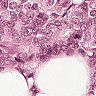
Metastatic tissue present: yes